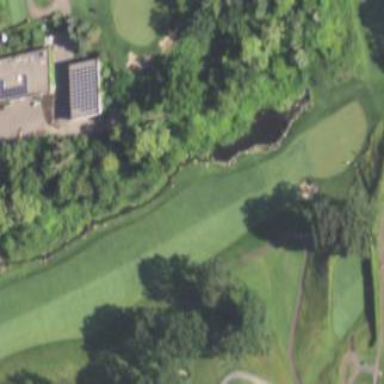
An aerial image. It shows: Scenic golf fairway.